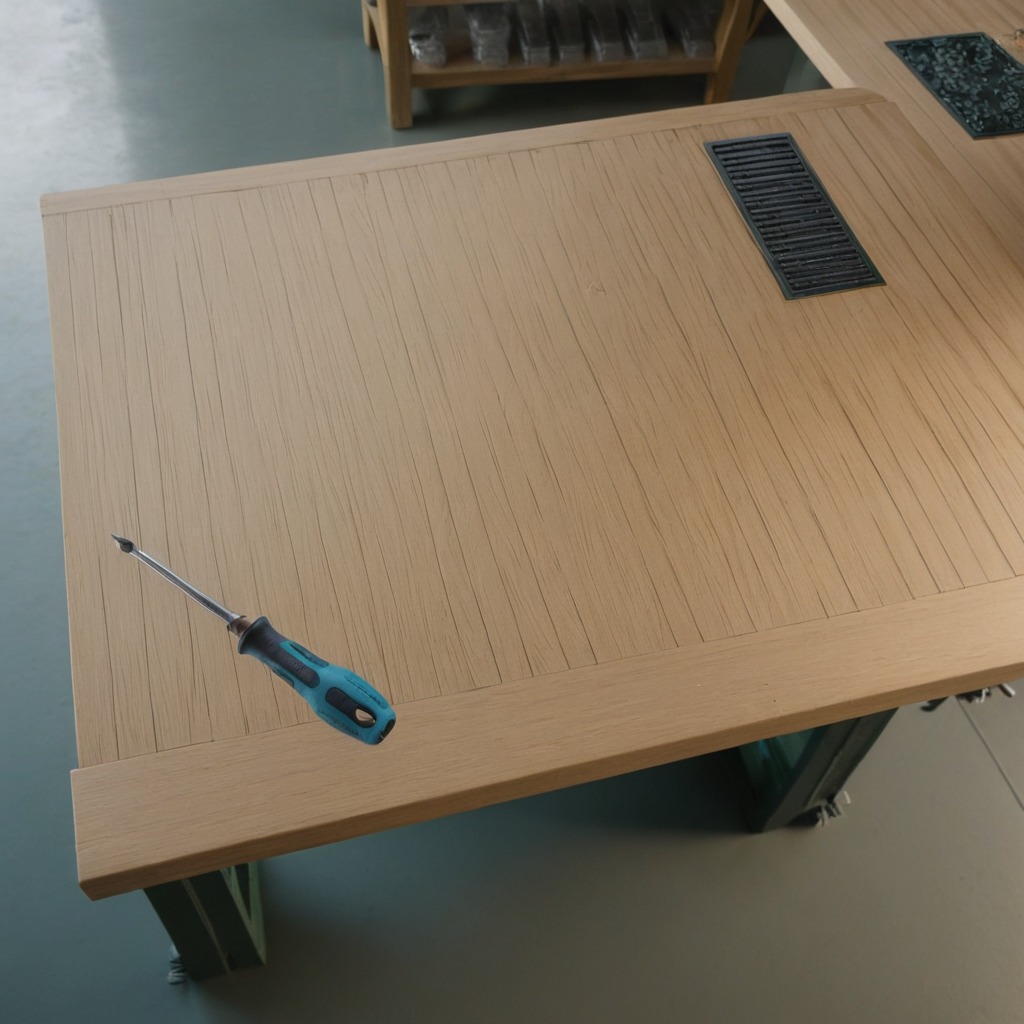
A screwdriver lying on a workbench inside a coastal fishing gear workshop